Question: In Android, i noticed that you can have a fixed view on top of another. For example, when you open your browser, and tap the search box, a keyboard prompt pops up (on top of a listview). However, notice that you can still scroll up and down on the listview without the keyboard going away. Like:

would someone please explain (preferrably some sample code in addition) how this works?
What i'm trying to do is just have a custom listview that always has a floating navigation bar on top of the listview and also on the bottom of the list view (it's not actually a header/footer of the listview, it's more like a header/footer of the screen). It would be similar to the example i just described, where the user can interact with both the navigation bar as well as the listview "underneath" the nav bar.
I am somewhat new to Android development, so please be nice and provide a little bit of details if you would :) much thanks in advance!!
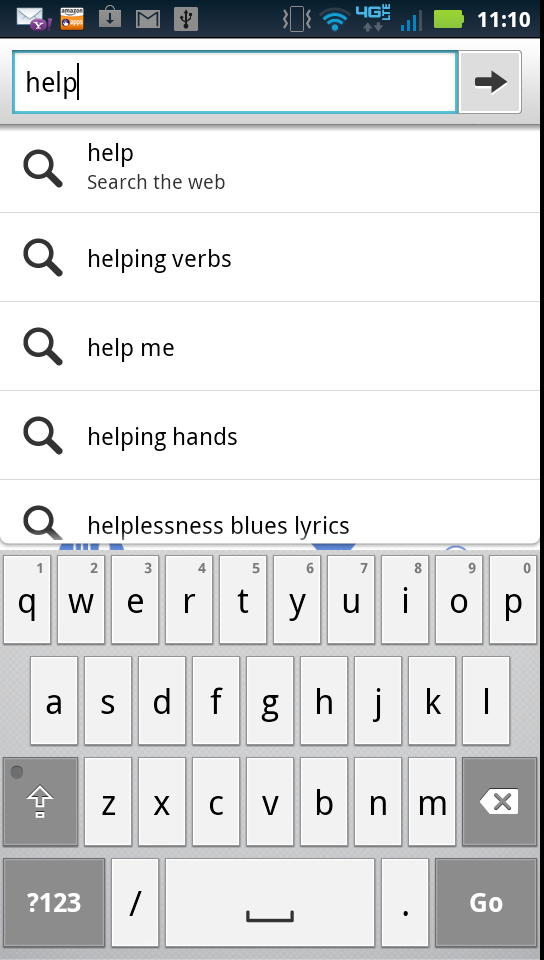
Answer: whoops. looks like someone had a similar issue:
<URL>
and this post <URL> explains how FrameLayout works and also how works, which is an even better alternative.
FrameLayout lays object in a different Z-axis, so this is the solution i was looking for.